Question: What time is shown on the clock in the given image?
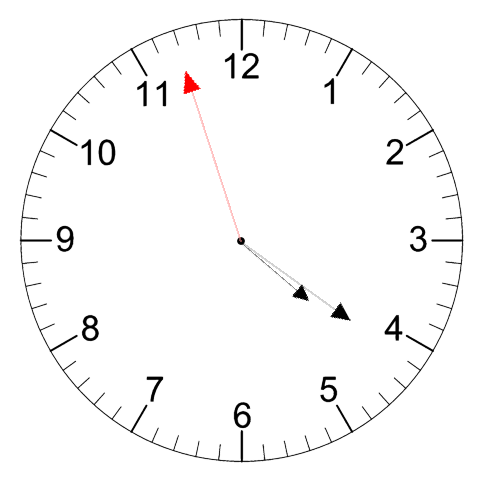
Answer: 04:20:57